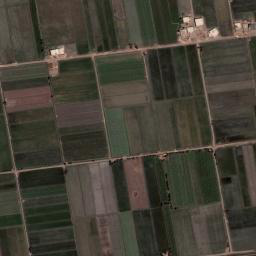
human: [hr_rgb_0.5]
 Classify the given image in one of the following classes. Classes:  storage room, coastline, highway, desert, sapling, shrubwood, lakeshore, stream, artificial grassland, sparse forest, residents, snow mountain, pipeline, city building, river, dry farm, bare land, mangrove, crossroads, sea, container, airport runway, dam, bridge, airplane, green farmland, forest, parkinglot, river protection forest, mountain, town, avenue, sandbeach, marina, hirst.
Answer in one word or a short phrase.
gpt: green farmland